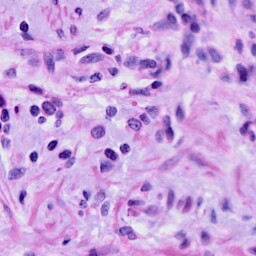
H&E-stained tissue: Cervix